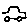
Label: car